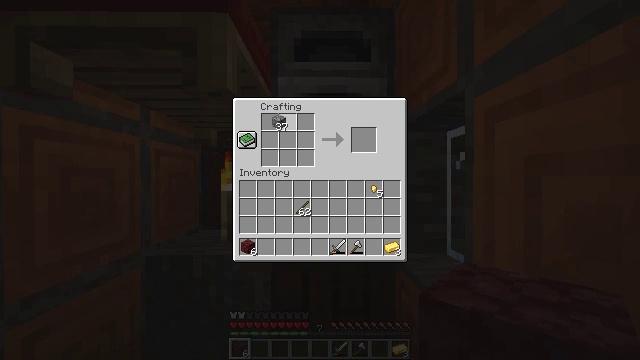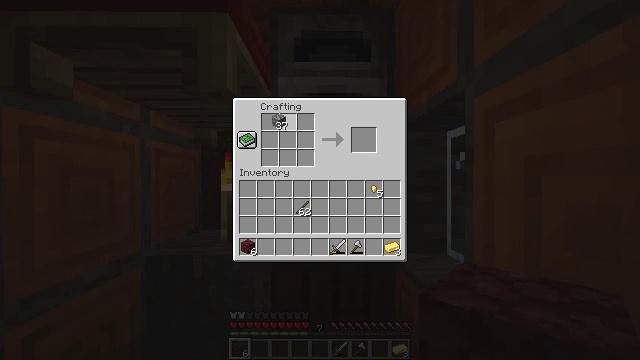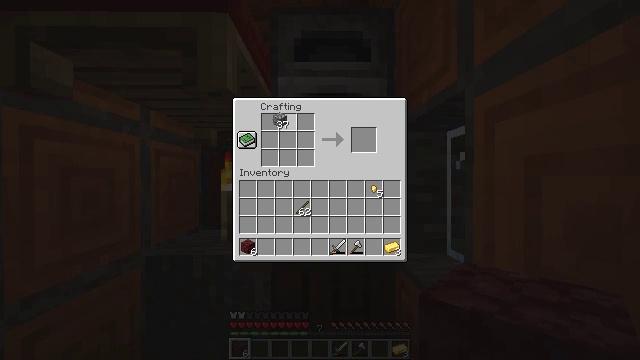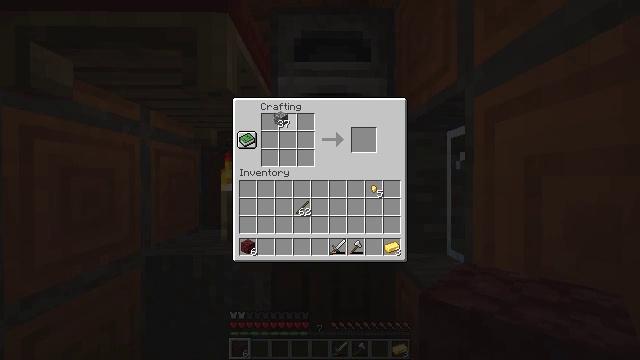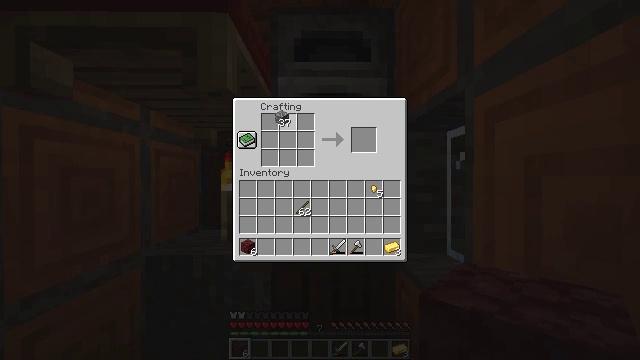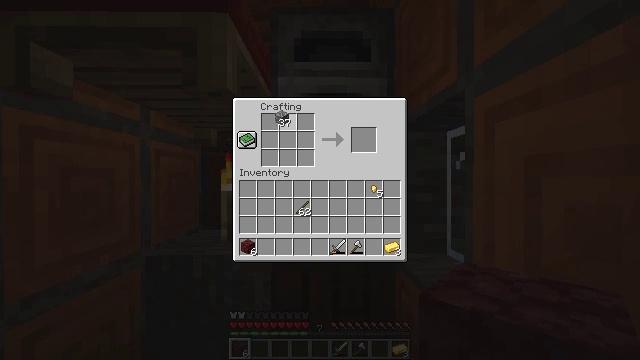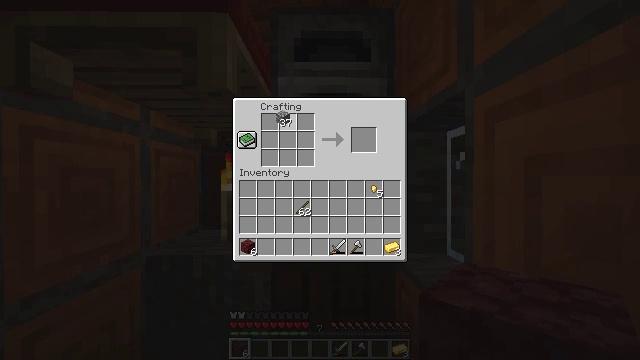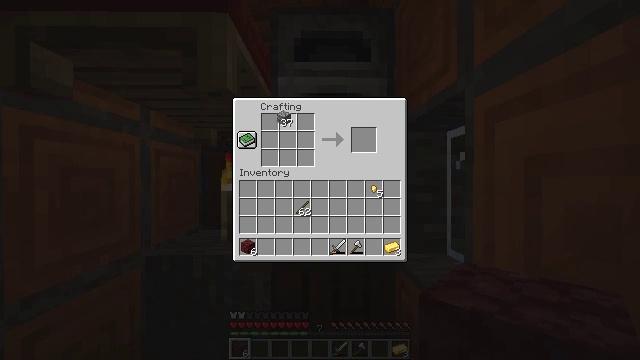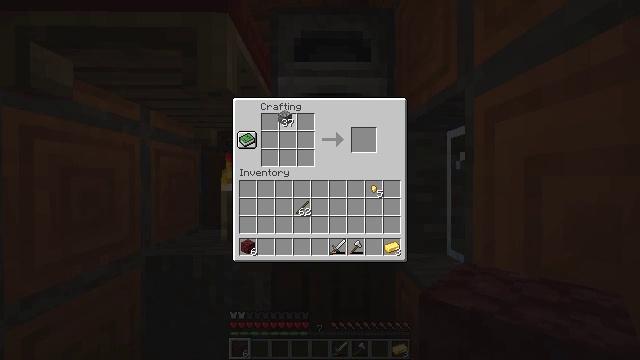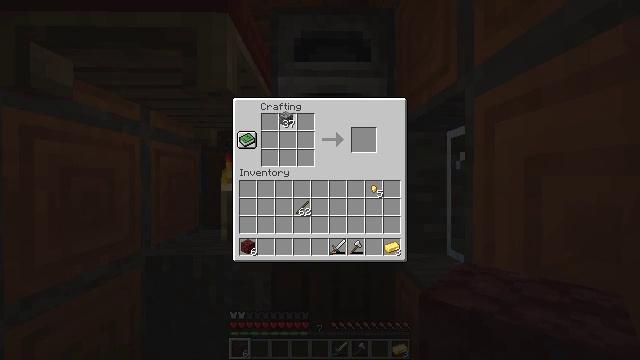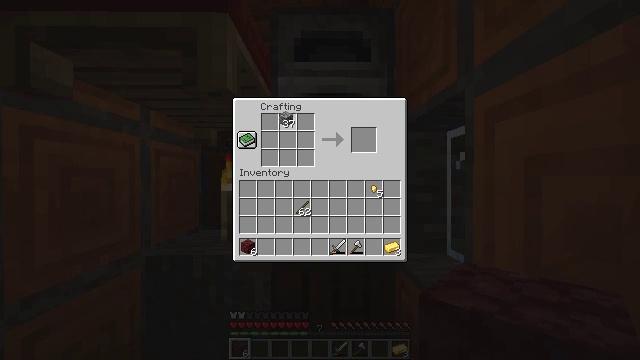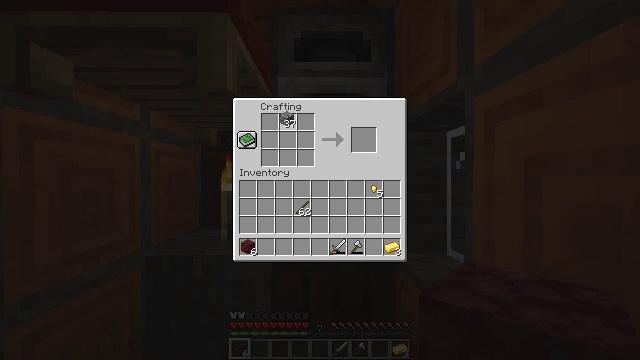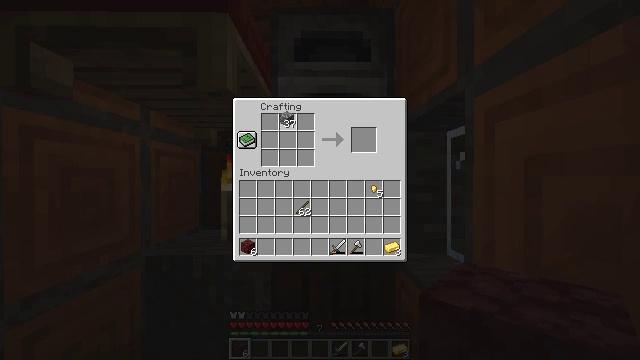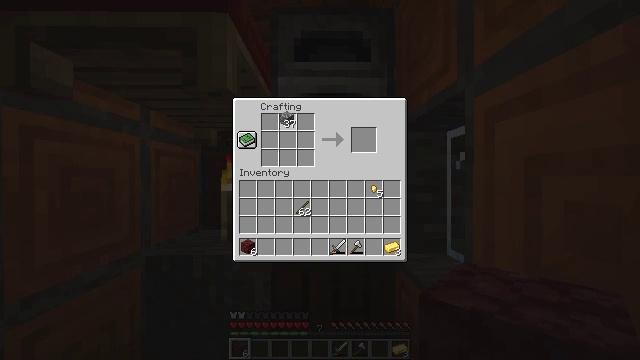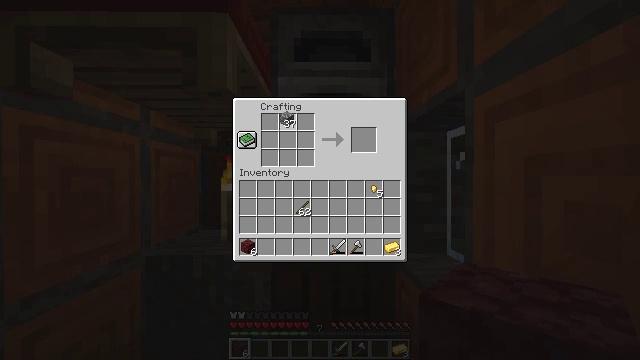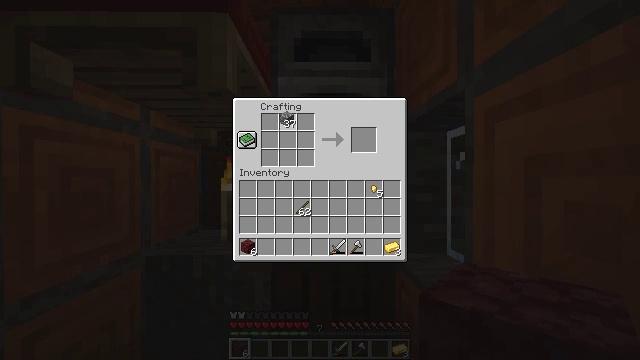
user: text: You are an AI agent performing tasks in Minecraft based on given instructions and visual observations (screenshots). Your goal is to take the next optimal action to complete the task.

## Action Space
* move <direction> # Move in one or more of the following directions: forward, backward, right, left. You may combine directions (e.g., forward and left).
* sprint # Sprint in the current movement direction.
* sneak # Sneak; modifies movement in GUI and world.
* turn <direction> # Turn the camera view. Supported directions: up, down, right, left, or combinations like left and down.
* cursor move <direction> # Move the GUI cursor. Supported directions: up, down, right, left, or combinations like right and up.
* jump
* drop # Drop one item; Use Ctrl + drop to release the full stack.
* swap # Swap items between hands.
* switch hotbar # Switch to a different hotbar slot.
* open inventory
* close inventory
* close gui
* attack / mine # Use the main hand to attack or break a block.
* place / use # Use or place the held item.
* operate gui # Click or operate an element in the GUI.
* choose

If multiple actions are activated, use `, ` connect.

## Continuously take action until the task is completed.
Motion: motion action
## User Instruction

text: Get a stone shovel by crafting it on the crafting table.
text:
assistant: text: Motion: no_op
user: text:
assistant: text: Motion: no_op
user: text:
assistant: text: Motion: no_op
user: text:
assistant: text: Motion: no_op
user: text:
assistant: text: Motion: no_op
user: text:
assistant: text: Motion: no_op
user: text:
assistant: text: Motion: no_op
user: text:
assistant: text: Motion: no_op
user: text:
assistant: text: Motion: no_op
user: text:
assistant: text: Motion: no_op
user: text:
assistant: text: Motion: no_op
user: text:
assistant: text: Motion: no_op
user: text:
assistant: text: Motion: no_op
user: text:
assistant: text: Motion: choose
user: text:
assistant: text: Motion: choose
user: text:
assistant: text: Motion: choose
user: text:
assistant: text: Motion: no_op
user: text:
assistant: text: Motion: cursor move right and down
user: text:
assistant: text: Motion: cursor move right and down
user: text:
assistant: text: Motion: no_op
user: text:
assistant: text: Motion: no_op
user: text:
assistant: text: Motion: no_op
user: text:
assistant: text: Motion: no_op
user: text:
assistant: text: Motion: no_op
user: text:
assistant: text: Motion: operate gui
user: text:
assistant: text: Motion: operate gui
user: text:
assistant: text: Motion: no_op
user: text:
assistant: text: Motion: cursor move down
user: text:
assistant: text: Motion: cursor move left and down
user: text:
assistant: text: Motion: no_op